Question: I am trying to use the Facebook SDK to collect user information and friends. Ideally I would like to use FBRequest as opposed to FBConnectionRequest. As detailed on the Facebook Developer page it says to use FBRequest for multiple requests for information and Connection for one only.
> An FBRequest object may be reused to issue multiple connections to
Facebook. However each FBRequestConnection instance will manage one
connection.
<URL>
I have currently setup a FBRequestConnection as follows which is working fine:
'''
[FBRequestConnection startForMeWithCompletionHandler:^(FBRequestConnection *connection, id<FBGraphUser> user, NSError *error)
'''
What I am trying to achieve is collect the user information such as name, username and email address etc (which works fine with the above, I have already handled the session/with permissions for this.
Now I need to change the connection so that it is an FBRequest, this way I can use the following delegate method:
'''
- (void)request:(FBRequest *)request didLoad:(id)result {
'''
Then within the delegate method, I will call a second requestForMyFriends and handle both lots of information in a single method. My creation of the request is completed in within my login block and is simply this:
'''
FBRequest *request = [FBRequest requestForGraphPath:@"me/?fields=name,picture"];
[request startWithCompletionHandler:NULL];
'''
Firstly, is this the correct way to approach this?
Secondly, I receive an error when it gets to the FBRequest so there must be an issue here but I am unsure what is incorrect. I cannot find further information on Facebook, but if anyone can point me in the right direction of a tutorial using this method that would also help.
EDIT --
Error

EDIT 2 -- Additional code sample
'''
// TODO : logging can be turned off/removed
[FBSettings setLoggingBehavior:[NSSet setWithObjects:FBLoggingBehaviorFBRequests, nil]];
NSDictionary *params = @{ @"fields" : @[ @"name", @"picture" ] };
FBRequest *request = [FBRequest requestWithGraphPath:@"me"
parameters:params
HTTPMethod:nil]; //nil will default on GET
[request startWithCompletionHandler:^(FBRequestConnection *connection, id result, NSError *error) {}];
'''
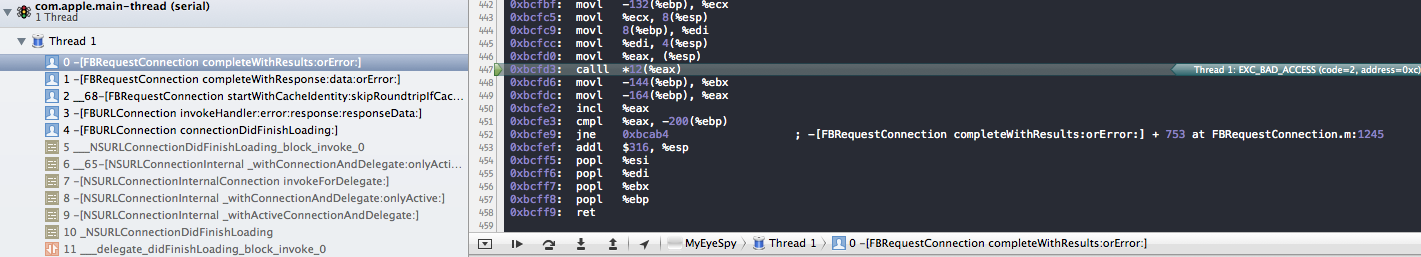
Answer: You are getting a 'EXC_BAD_ACCESS' error since you cannot pass an empty completion handler block to the method.
The code below is tested and it works as intended.
'''
FBRequest *request = [FBRequest requestForGraphPath:@"me/?fields=name,picture"];
[request startWithCompletionHandler:^(FBRequestConnection *connection, id result, NSError *error) {
NSLog(@"%@", result);
}];
'''